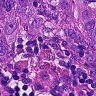
Metastatic tissue present: yes